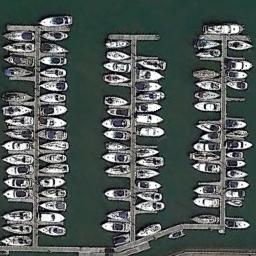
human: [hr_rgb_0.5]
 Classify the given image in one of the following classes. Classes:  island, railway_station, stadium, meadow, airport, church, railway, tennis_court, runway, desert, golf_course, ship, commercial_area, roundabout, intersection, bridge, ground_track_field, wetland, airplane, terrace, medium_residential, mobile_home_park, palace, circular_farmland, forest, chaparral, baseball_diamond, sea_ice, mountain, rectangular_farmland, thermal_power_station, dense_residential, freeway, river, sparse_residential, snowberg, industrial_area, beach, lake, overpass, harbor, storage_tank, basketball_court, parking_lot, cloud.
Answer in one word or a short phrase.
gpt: harbor